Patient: sex F, age 65
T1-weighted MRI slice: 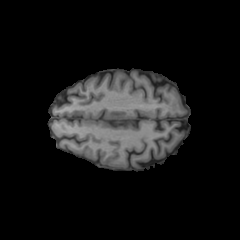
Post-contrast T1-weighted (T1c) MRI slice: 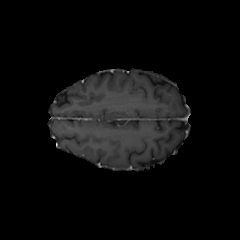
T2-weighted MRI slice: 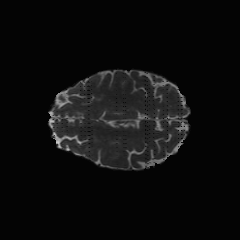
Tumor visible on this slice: no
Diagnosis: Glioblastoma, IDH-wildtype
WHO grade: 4